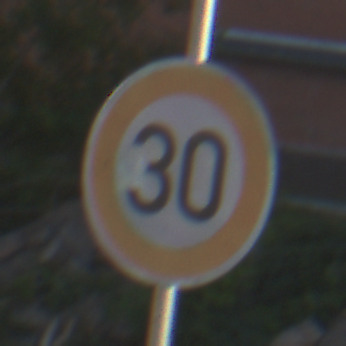
Verkehrszeichen: Geschwindigkeit30
Umgebung: Outdoor, Suburban
Tageszeit: MorningAfternoon
Wetter: PartlyCloudy
Licht: Natural
Jahreszeit: NotSpecified
Kontrast: HighContrast